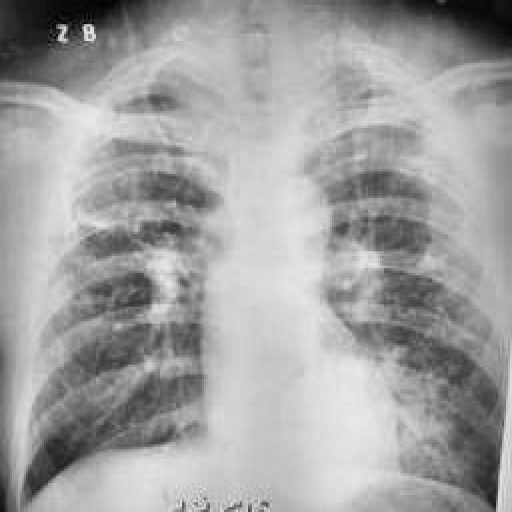
Finding: TUBERCULOSIS